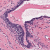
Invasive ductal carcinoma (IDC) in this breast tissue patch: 0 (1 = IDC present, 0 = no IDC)